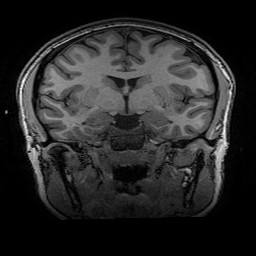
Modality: T1w
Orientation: sagittal
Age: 21
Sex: female
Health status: healthy
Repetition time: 2.53 s
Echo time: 0.0034 s